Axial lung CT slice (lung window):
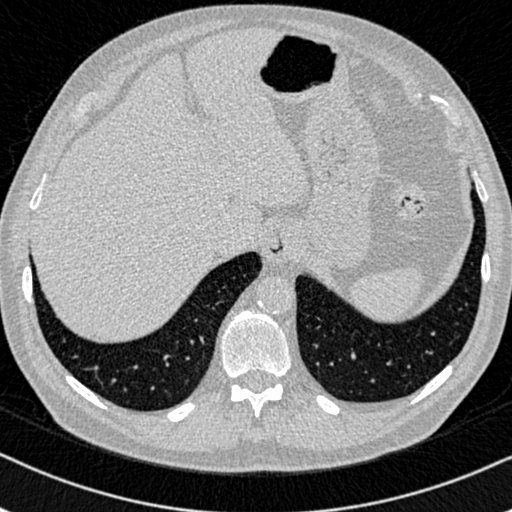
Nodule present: no